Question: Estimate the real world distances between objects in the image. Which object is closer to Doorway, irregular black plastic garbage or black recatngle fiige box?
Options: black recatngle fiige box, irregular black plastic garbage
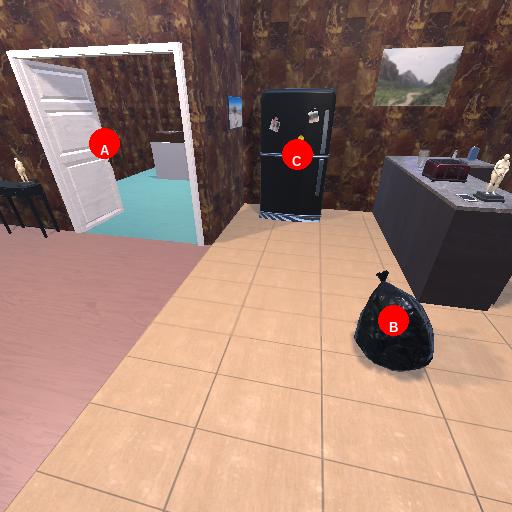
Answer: black recatngle fiige box